Question: I have a xls
file. Which have following data.

Now I want to get the values inserted into a datatable dt1. I just want a simple procedure with plain c#. no api/ dll. What i have tried is given below:
'''
string strfilename = "";
DataTable dt = new DataTable();
if (openFileDialog1.ShowDialog(this) == DialogResult.OK)
{
strfilename = openFileDialog1.InitialDirectory + openFileDialog1.FileName;
}
string[] csvRows = System.IO.File.ReadAllLines(strfilename); ;
string[] fields = null;
foreach (string csvRow in csvRows)
{
fields = csvRow.Split(',');
DataRow row = dt.NewRow();
row.ItemArray = fields;
dt.Rows.Add(row);
}
'''
Here my csvRow should find 7 rows. but it get 131 rows. and they are unreadable for me. some kind of symbolic.
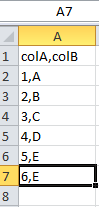
Answer: You have created a DataTable but you haven't defined any columns in it (AKA Schema).
You need to have at least the same amount of columns as many fields (comma separated) are present in your CSV file
Add this before entering the reading loop
'''
string[] csvRows = System.IO.File.ReadAllLines(strfilename);
for(int x = 0; i < csvRows.Length; x++)
dt.Columns.Add("Col" + x.ToString());
'''
Now your ItemArray has the same number of 'columns' of your csv.